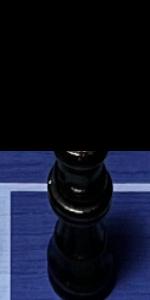
Label: Queen_Black